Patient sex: M
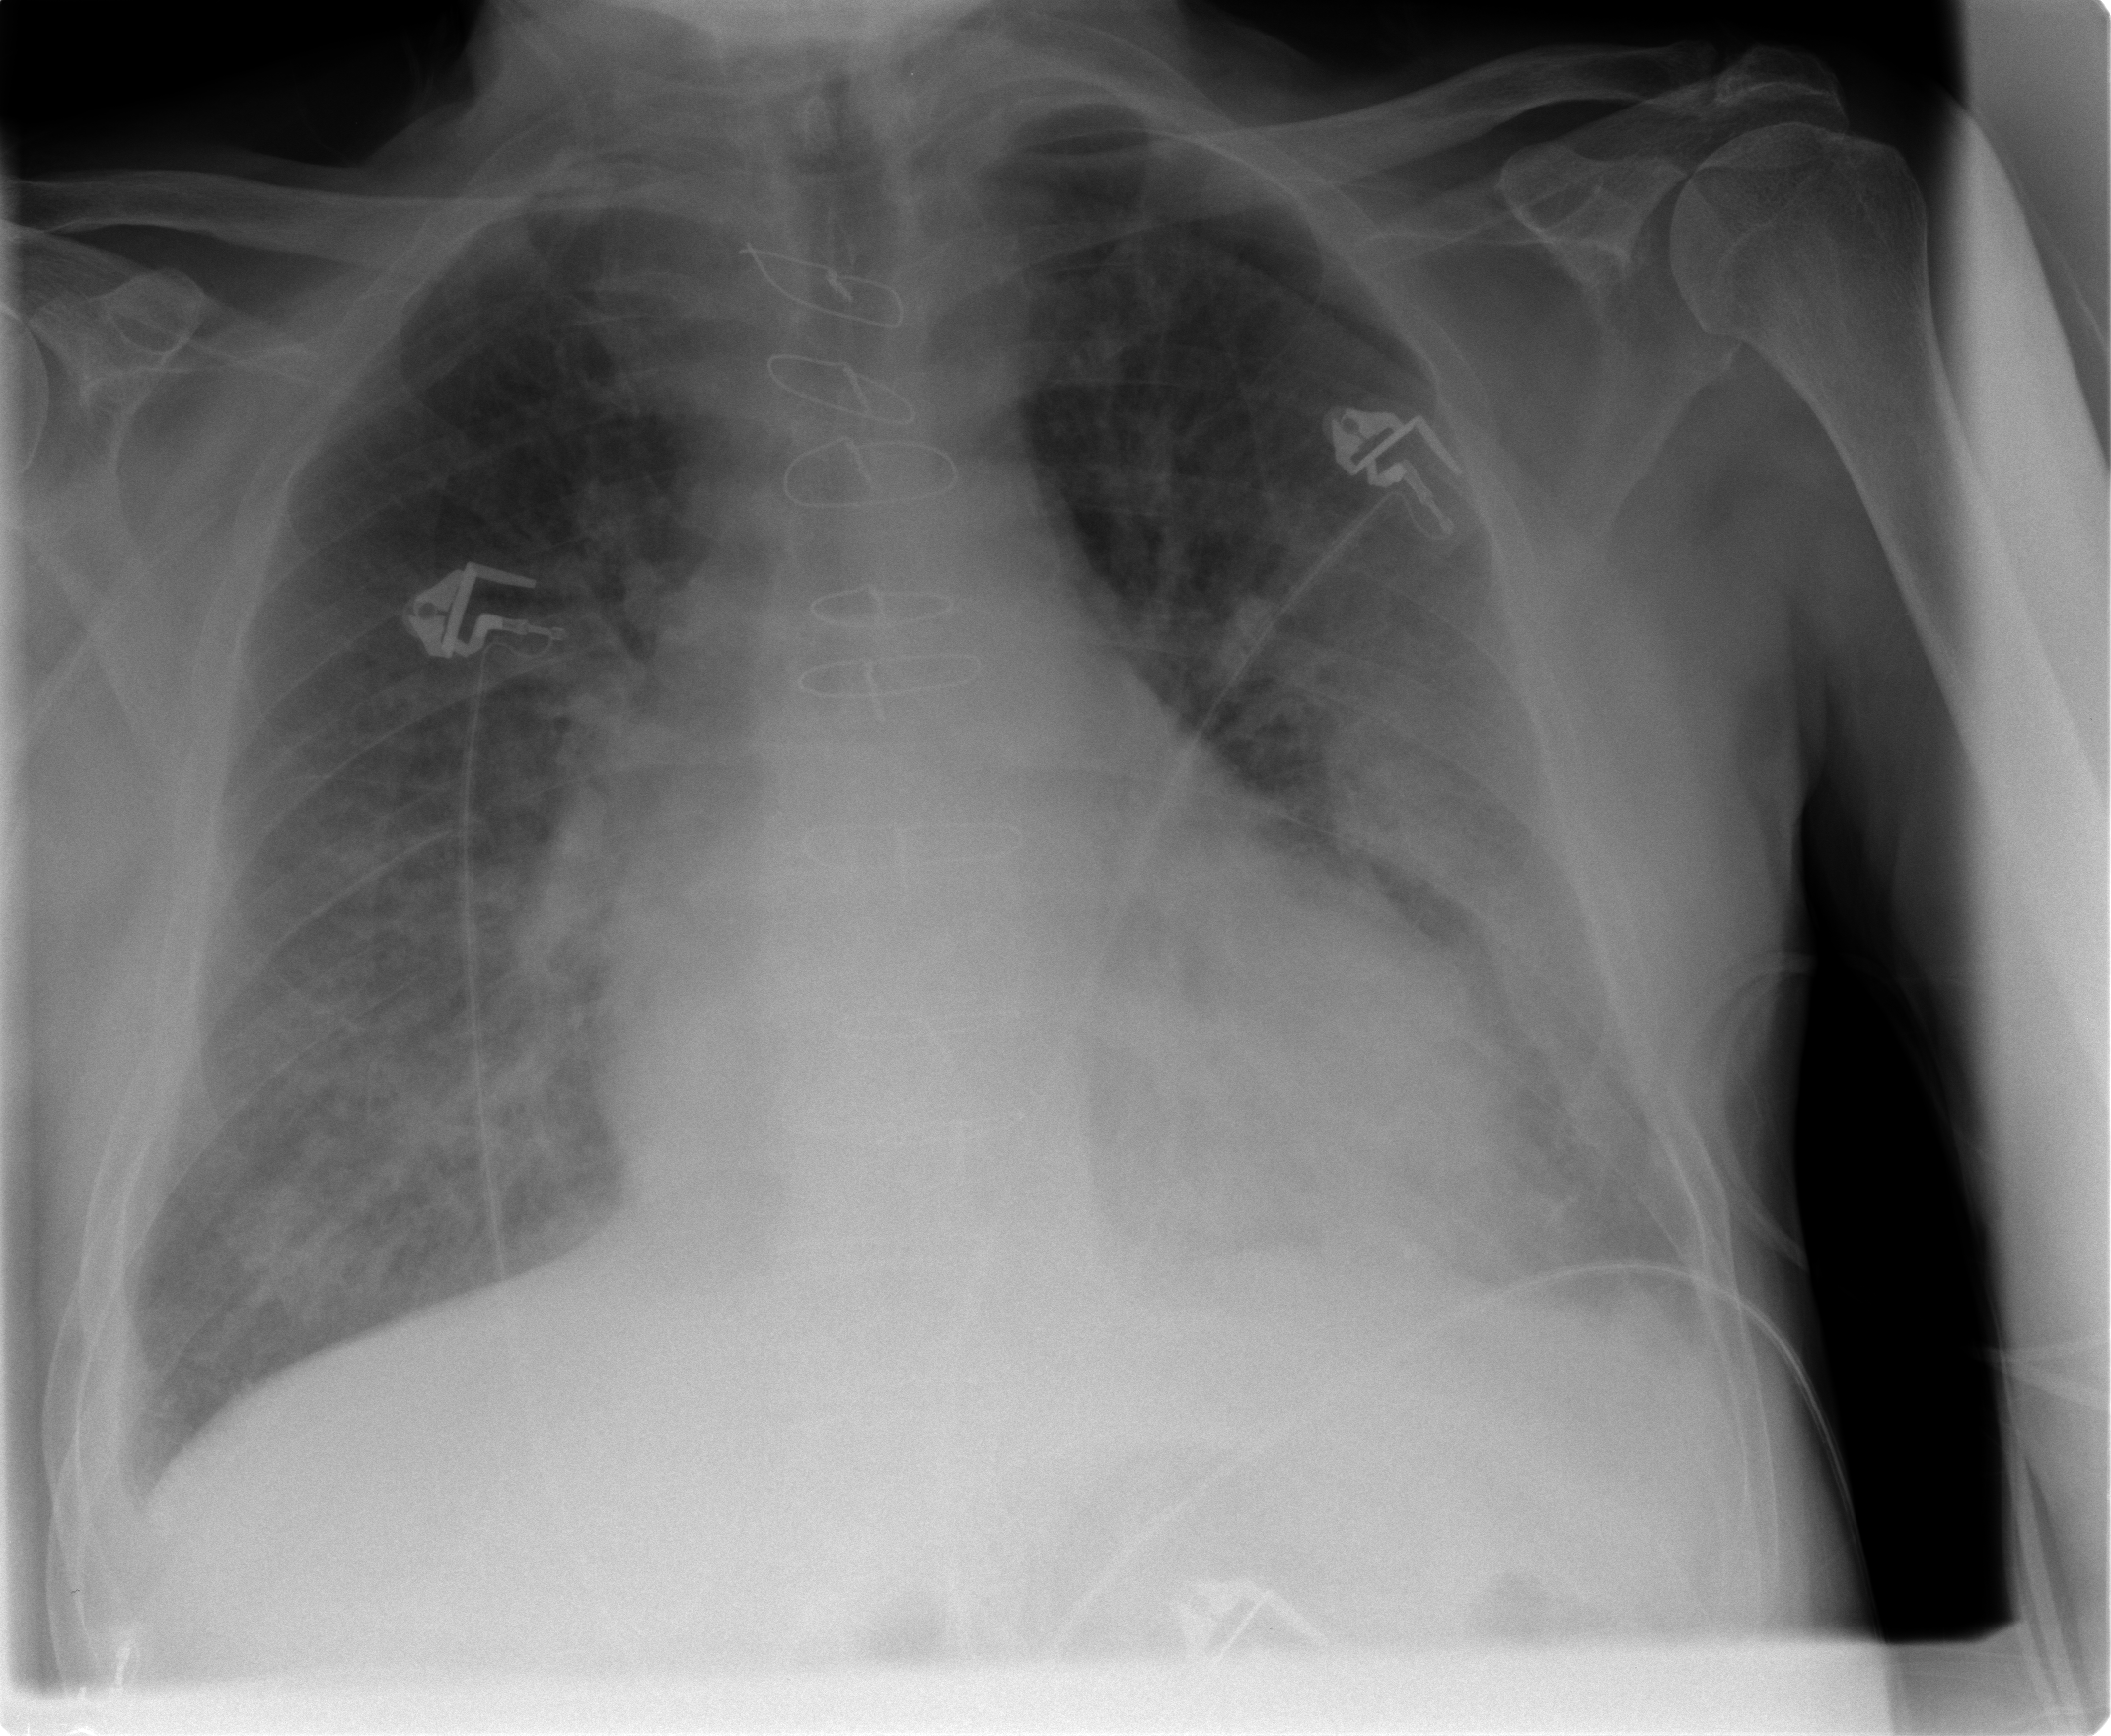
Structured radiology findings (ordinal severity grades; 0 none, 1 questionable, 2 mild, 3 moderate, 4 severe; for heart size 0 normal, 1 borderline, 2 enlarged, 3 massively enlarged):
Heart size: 2
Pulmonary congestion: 3
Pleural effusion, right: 0
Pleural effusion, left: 2
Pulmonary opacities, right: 2
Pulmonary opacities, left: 2
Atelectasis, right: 0
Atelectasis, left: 2